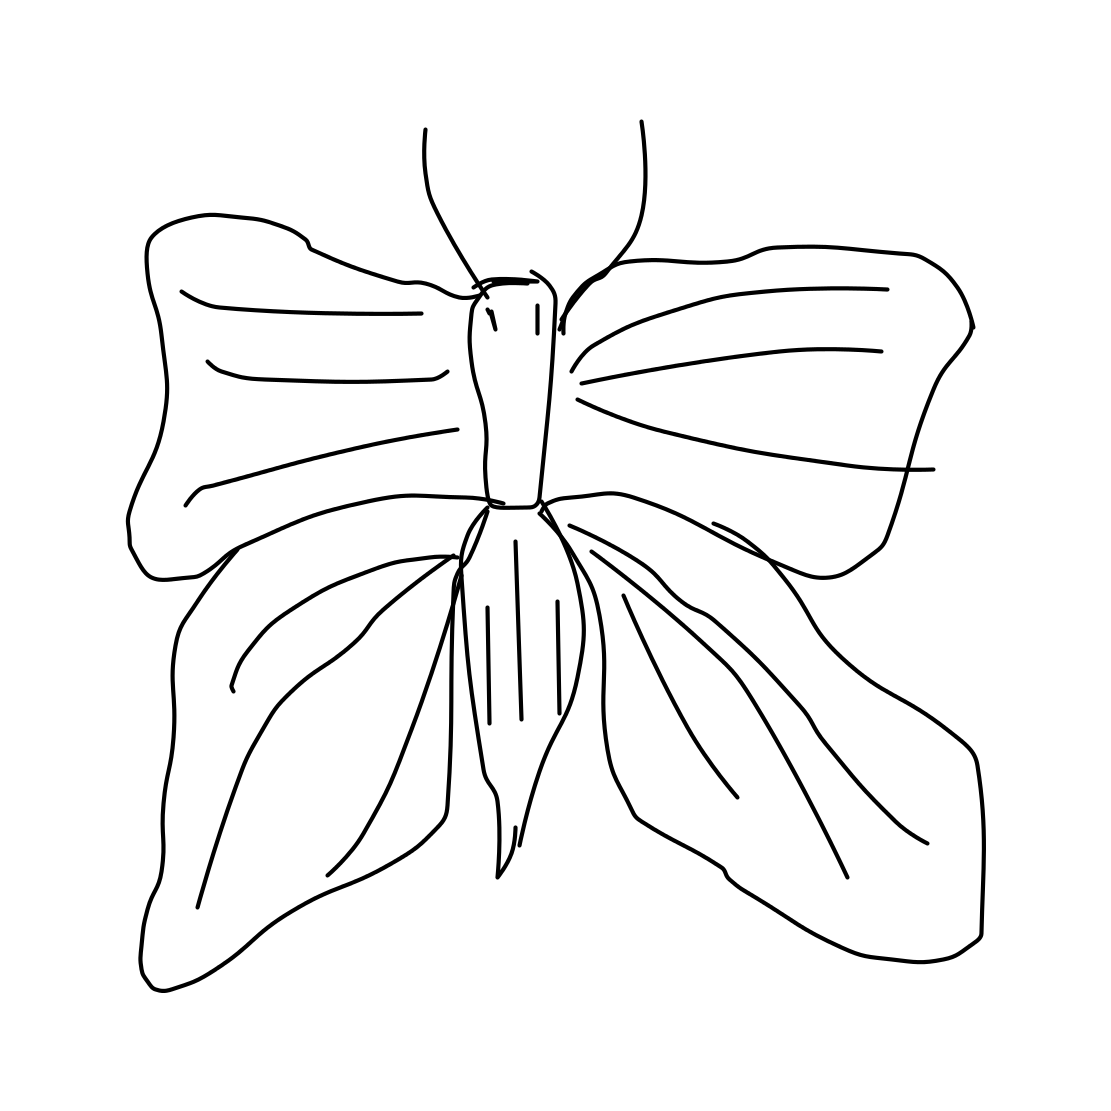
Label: butterfly